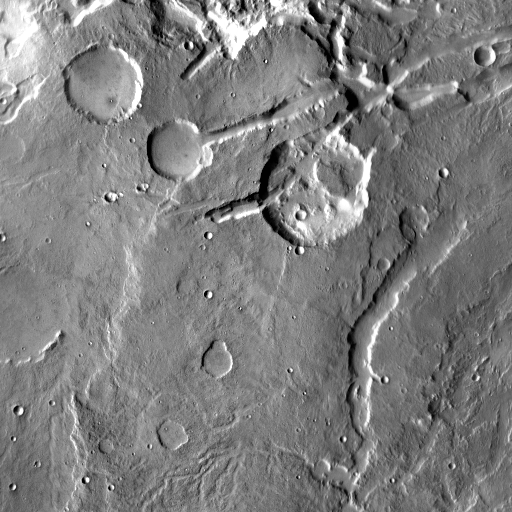
Crater classes present: Background, Other, Buried